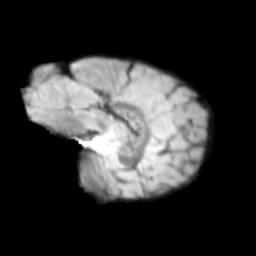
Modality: T2w
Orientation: sagittal
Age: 9
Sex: male
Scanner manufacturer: siemens
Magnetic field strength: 3 T
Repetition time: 3.8 s
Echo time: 0.07 s